Question: I've searched SO a read a bunch threads and haven't found any solid solutions to this.
I'm trying to implement a Controller that displays a "full page" 'UITableView' that I can swipe right/left to reveal a neighboring 'UITableView'. Essentially I'd like to page through multiple 'UITableView's via horizontal swipe gestures as if they're nested in a 'UIScrollView'.
The 2 apps that I see doing this successfully are the new Twitter app & the Etsy app. (12/13/13)

I've tried:
- 'UITableView''UIScrollView'- 'UITableView''UIPanGestureRecognizer''UIScrollView'- 'PanelTableView'
I really don't care much about the "..." in the Twitter app's navigation bar or the scroll navigation in the Etsy app. Just focussed on being able to page through multiple UITableViews right now.
Anyone have any suggested strategies to pursue here?
Thanks
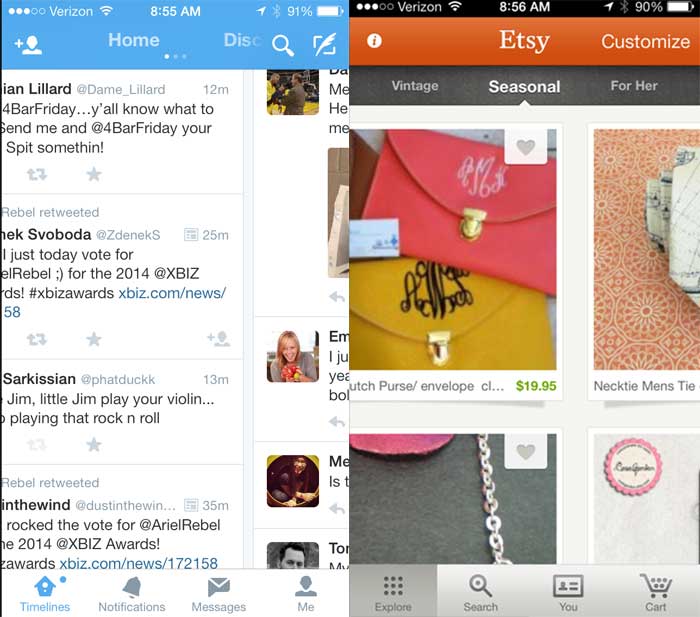
Answer: an easy way to this is by using the UIPageViewController. This way you can add unlimited number of pages, each contain his own UIViewController, or like you want, UITableViewController. best way to that.